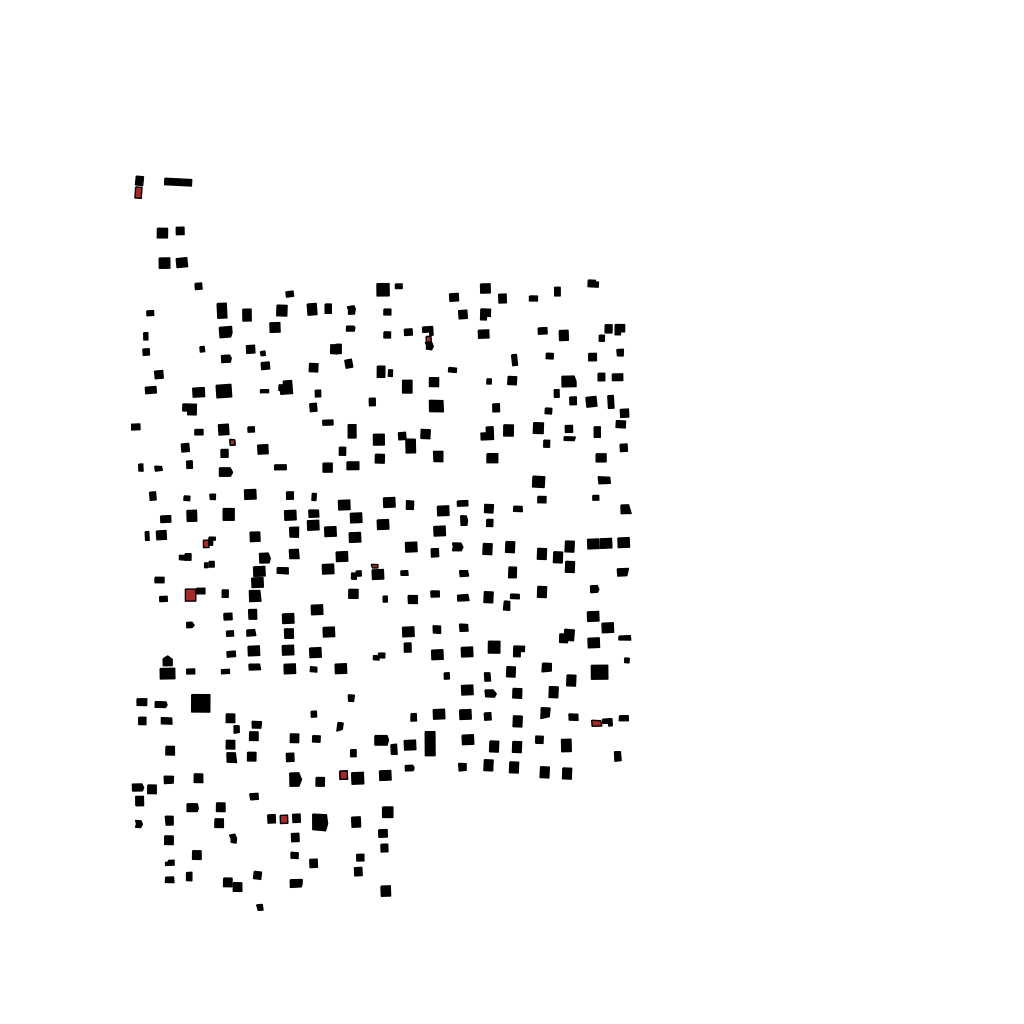
Tags: overhead vector_map, recreation, residential, individual_rise, low_rise, density_1, Building, Facility, 1.0 km²